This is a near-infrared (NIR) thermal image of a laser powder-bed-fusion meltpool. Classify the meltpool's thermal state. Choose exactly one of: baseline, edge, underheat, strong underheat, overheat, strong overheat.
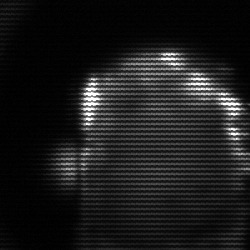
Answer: baseline